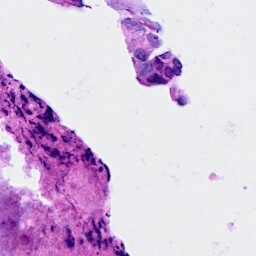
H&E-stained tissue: Breast